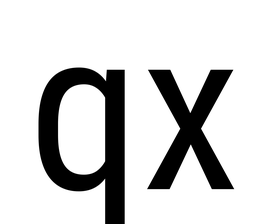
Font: Roboto_Condensed_Regular